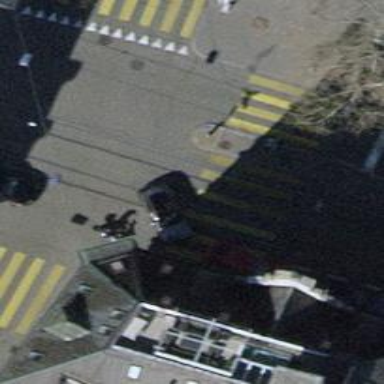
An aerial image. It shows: Kerb serving as barrier.